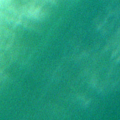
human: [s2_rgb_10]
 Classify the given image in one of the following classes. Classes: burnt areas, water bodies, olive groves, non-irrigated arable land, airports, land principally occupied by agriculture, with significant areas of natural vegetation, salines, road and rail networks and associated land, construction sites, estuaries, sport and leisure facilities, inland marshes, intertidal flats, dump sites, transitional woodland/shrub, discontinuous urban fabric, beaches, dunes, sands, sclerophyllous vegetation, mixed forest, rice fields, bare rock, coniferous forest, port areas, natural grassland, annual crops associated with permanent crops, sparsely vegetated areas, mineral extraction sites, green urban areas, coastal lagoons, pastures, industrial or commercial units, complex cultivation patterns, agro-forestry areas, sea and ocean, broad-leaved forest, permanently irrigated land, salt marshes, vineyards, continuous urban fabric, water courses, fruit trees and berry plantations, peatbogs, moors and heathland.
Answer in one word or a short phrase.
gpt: sea and ocean